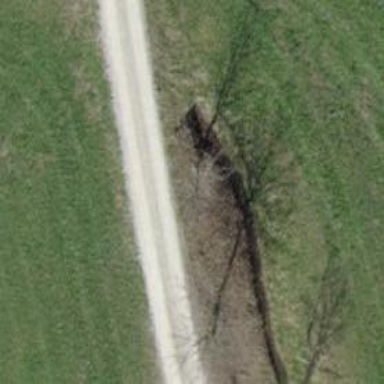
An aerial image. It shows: Culvert tunnel.